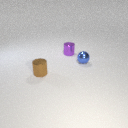
small purple metal cylinder behind small blue metal sphere